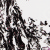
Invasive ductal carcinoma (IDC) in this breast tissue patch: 0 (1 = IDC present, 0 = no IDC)